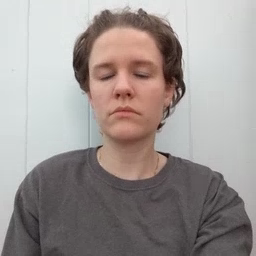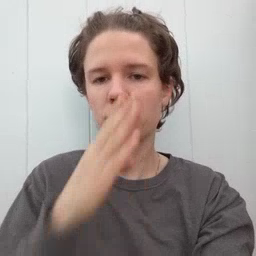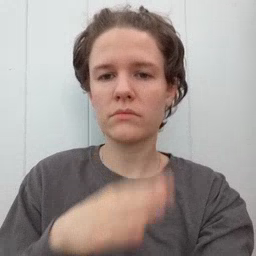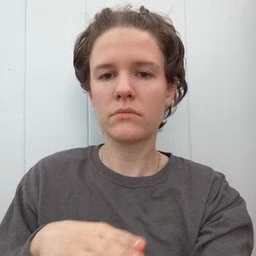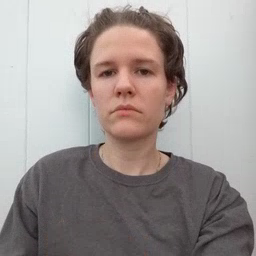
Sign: quiet